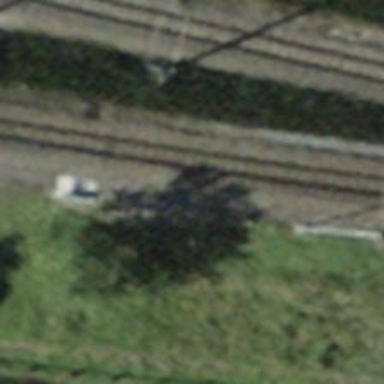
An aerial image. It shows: Railway signal.